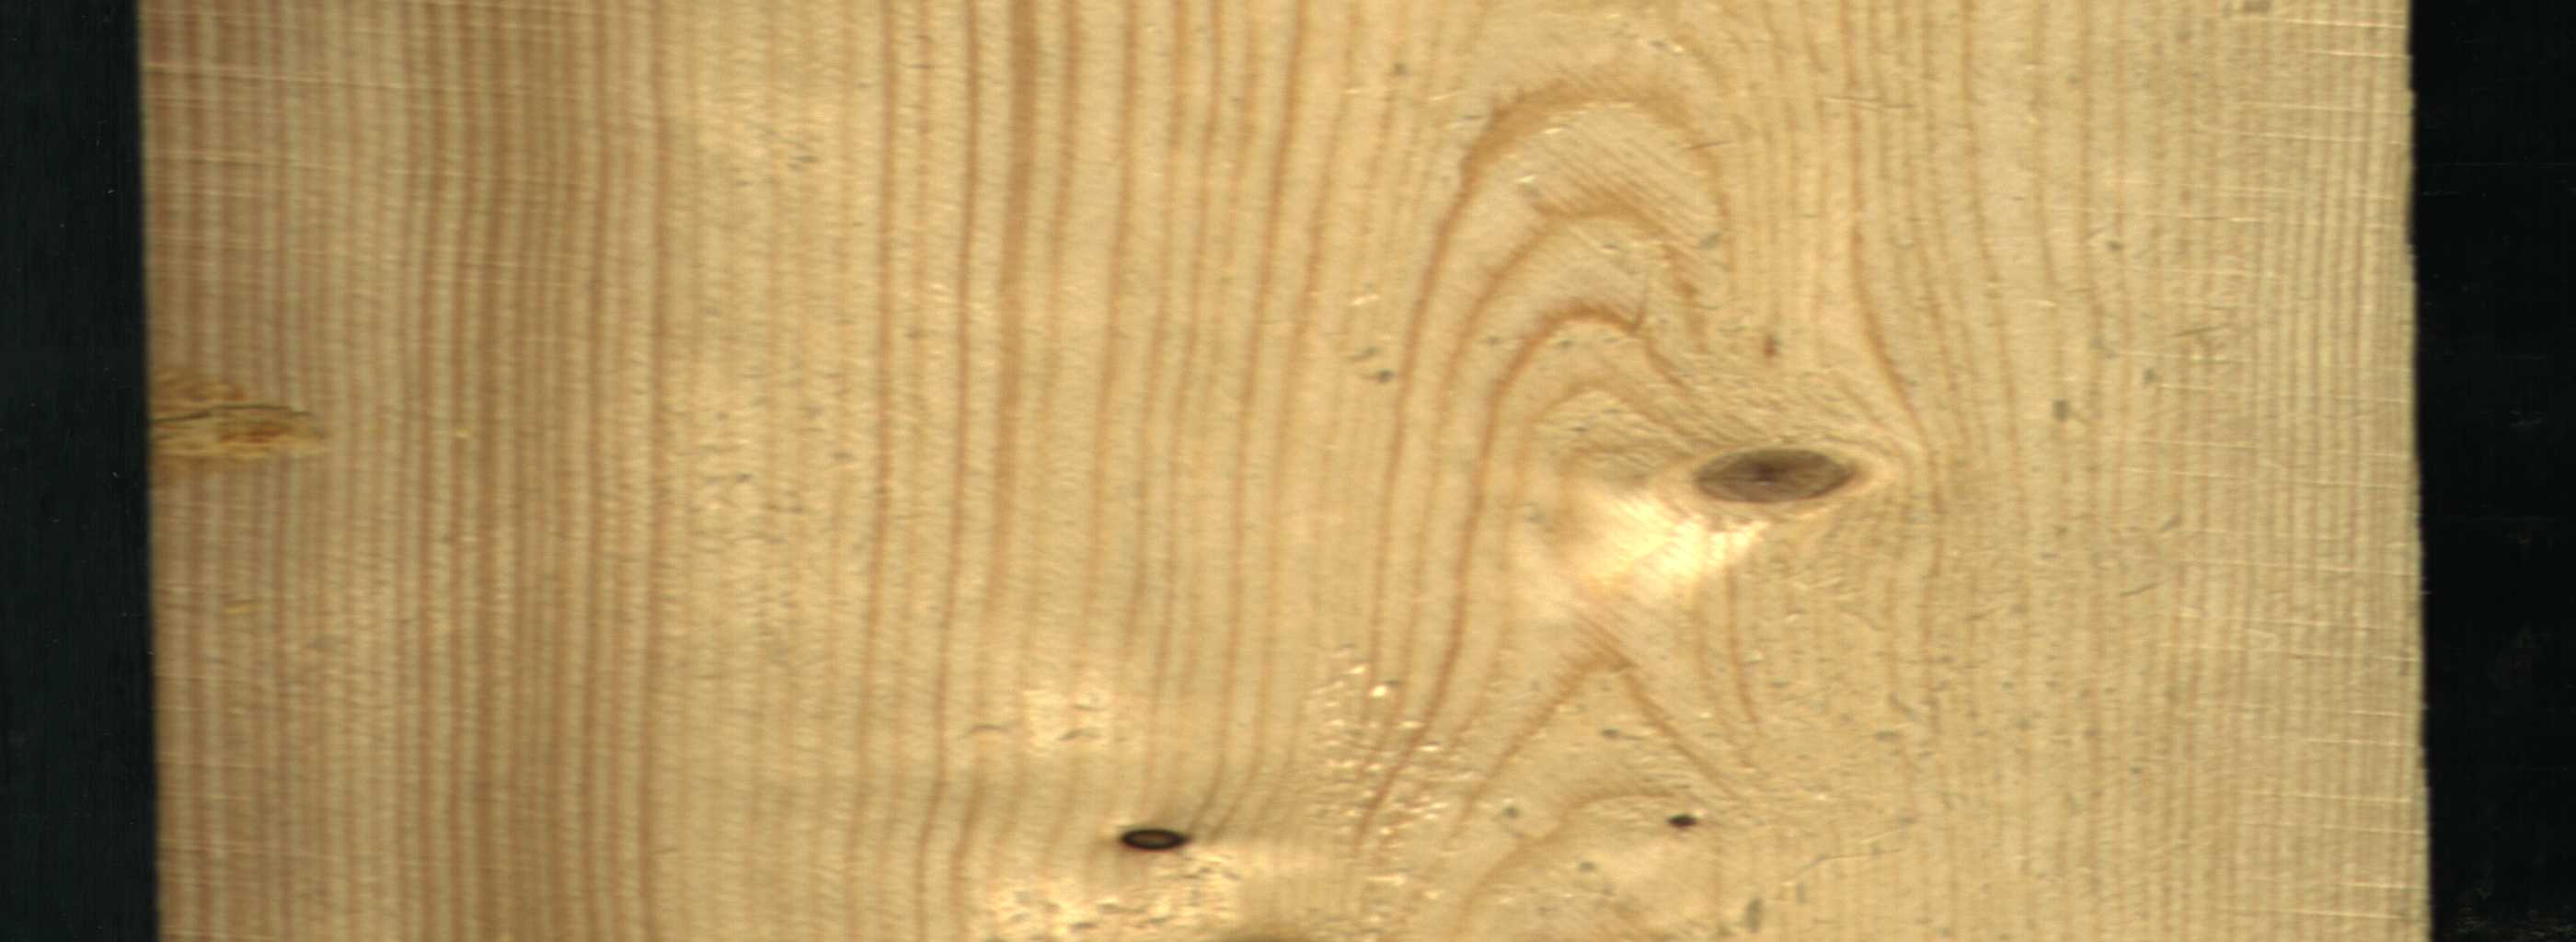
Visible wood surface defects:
Dead_Knot
Live_Knot